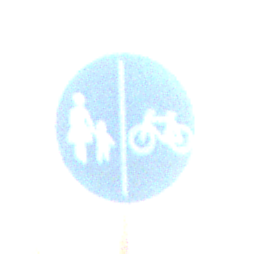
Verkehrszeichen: GetrennterRadUndGehwegRadwegRechts
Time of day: SunriseSunset
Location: Outdoor (Nature)
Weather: PartlyCloudy
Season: NotSpecified
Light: Natural